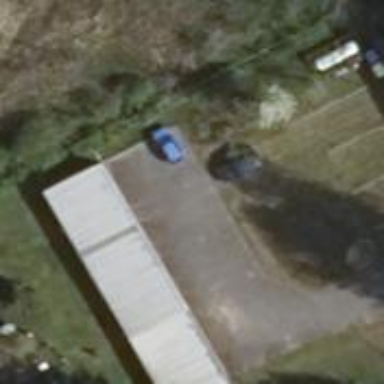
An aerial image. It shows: Garages with flat light-grey roofs.